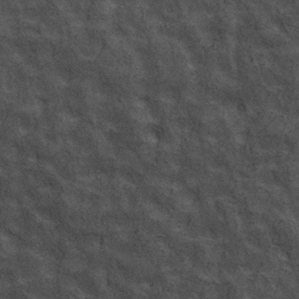
Label: frost